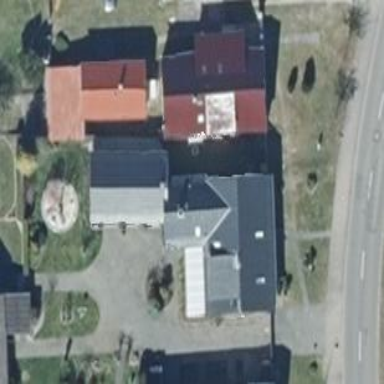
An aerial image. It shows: House with multiple building parts.